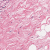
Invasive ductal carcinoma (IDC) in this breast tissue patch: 0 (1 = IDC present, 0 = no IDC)